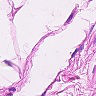
Metastatic tissue present: no